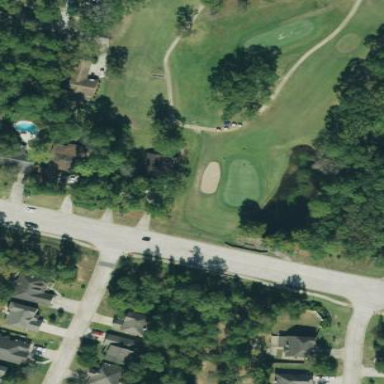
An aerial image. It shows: Rough grassy area used for golf.